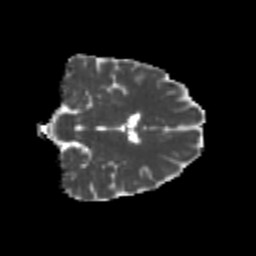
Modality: MD
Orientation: coronal
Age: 24
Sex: female
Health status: healthy
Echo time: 0.074 s